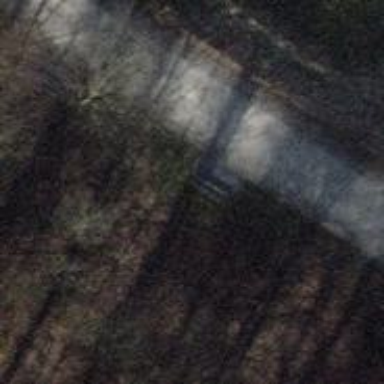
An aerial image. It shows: Brown bench.